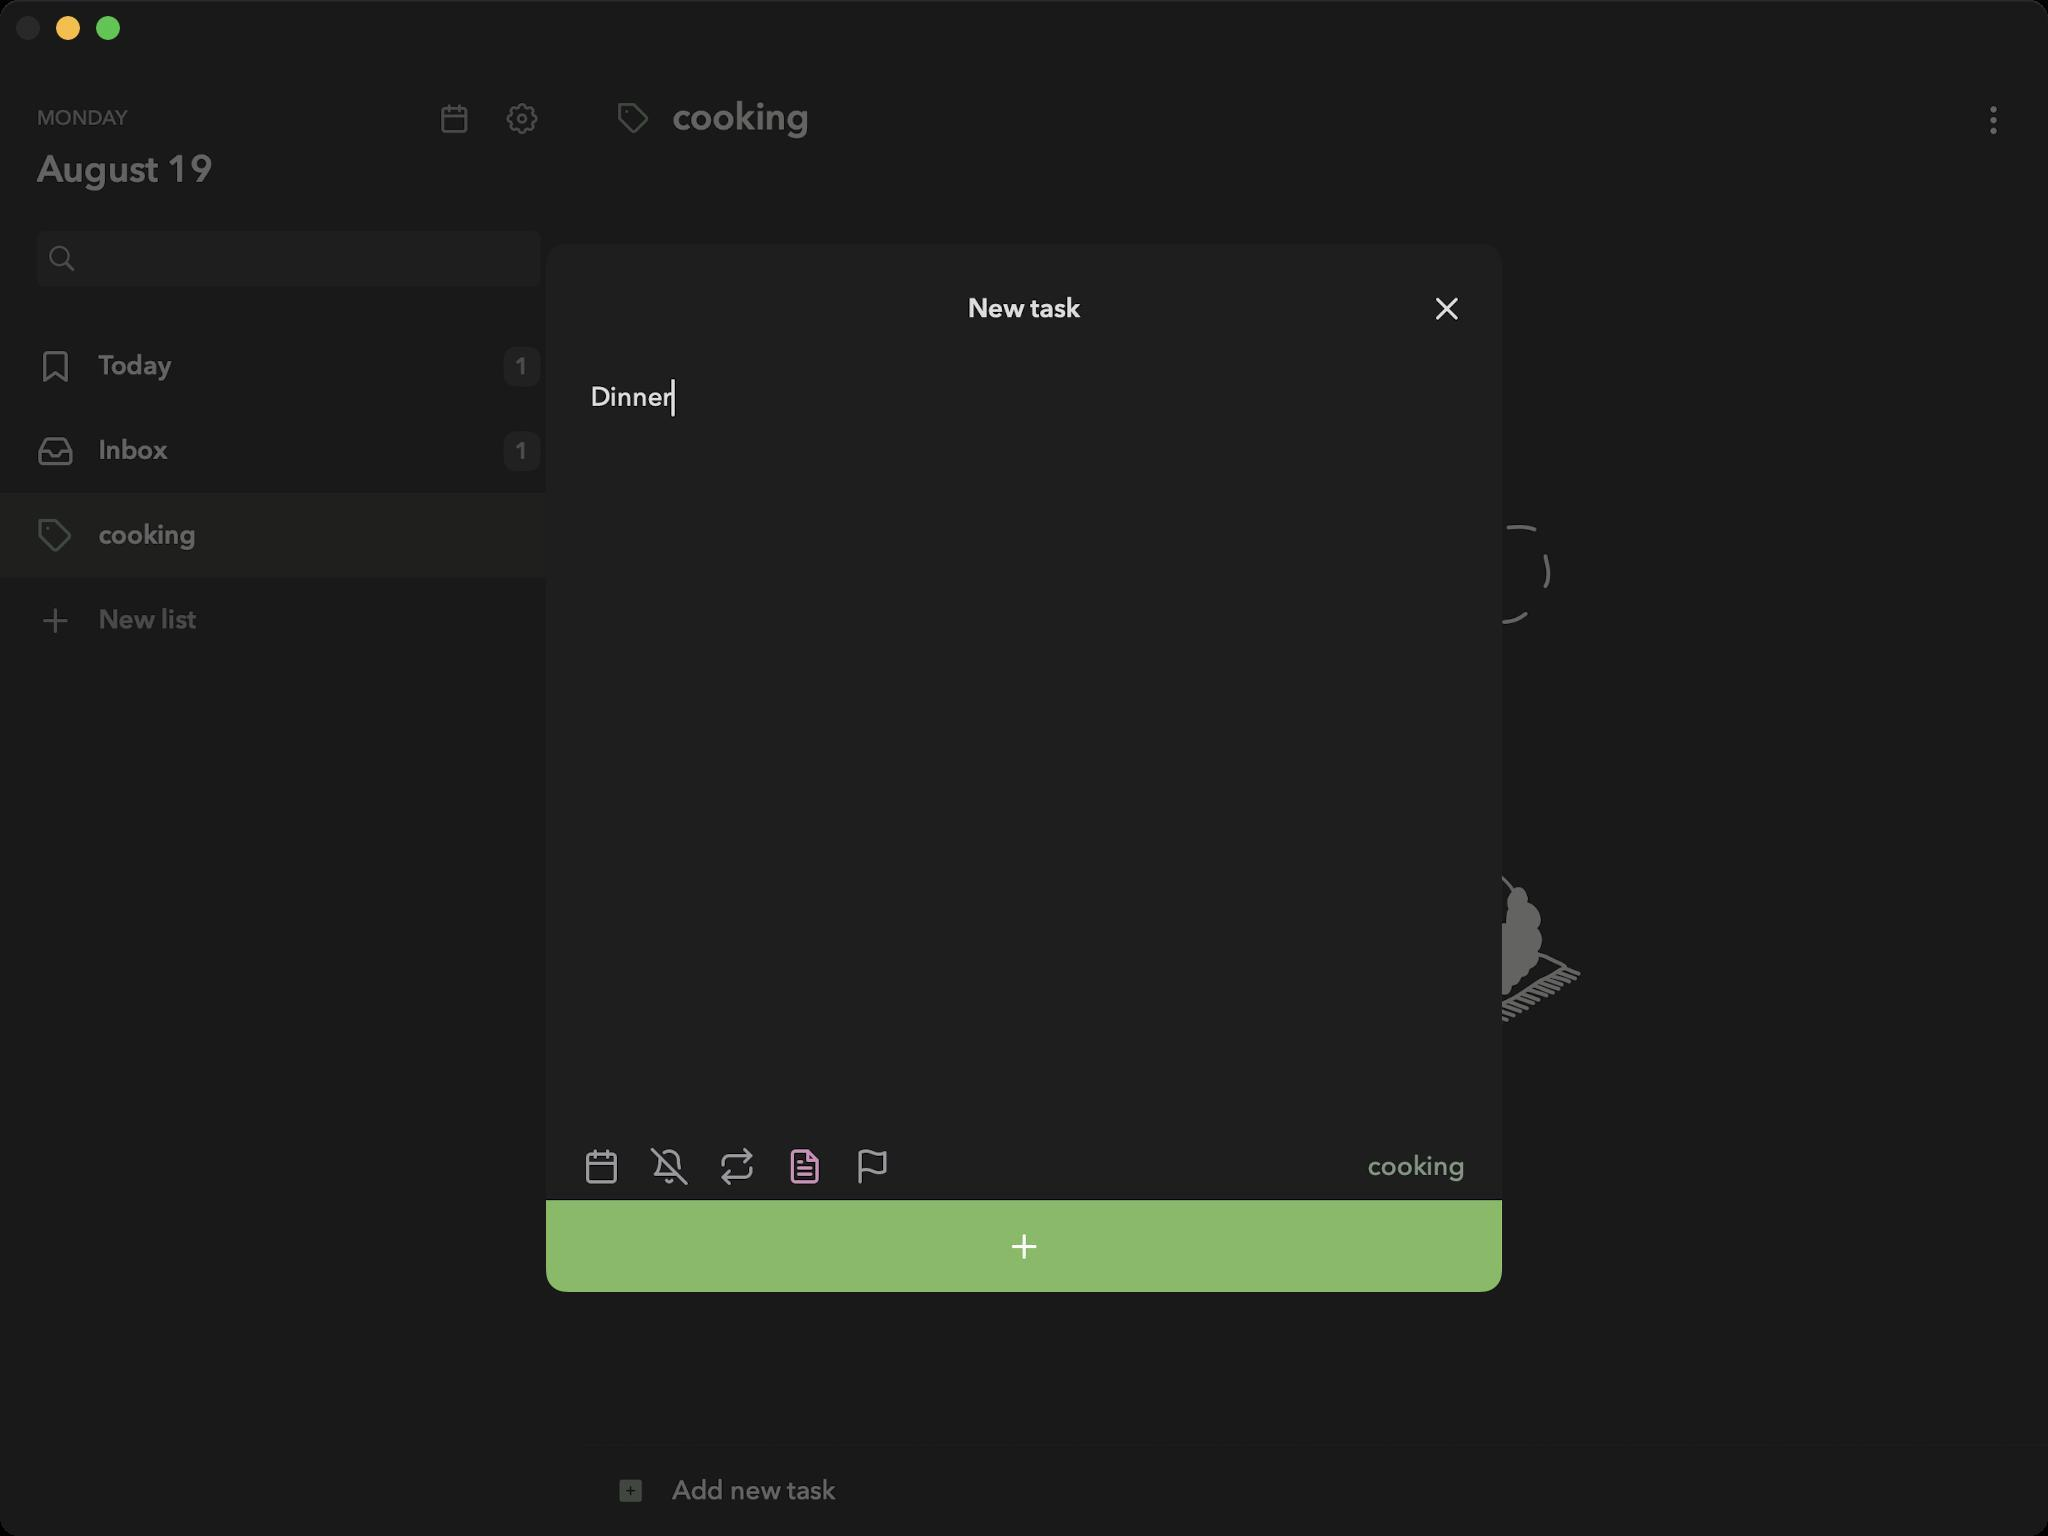
Accessibility tree:
{"name": "Mindlist", "role": "AXWindow", "description": null, "role_description": "standard window", "value": null, "position": "352.00;95.00", "size": "1024;768", "children": [{"name": null, "role": "AXGroup", "description": null, "role_description": "group", "value": null, "position": "0.00;0.00", "size": "1024;768", "children": [{"name": null, "role": "AXGroup", "description": null, "role_description": "group", "value": null, "position": "0.00;0.00", "size": "1024;768", "children": []}]}, {"name": null, "role": "AXButton", "description": null, "role_description": "close button", "value": null, "position": "7.00;6.00", "size": "14;16", "children": []}, {"name": null, "role": "AXButton", "description": null, "role_description": "zoom button", "value": null, "position": "47.00;6.00", "size": "14;16", "children": [{"name": null, "role": "AXGroup", "description": null, "role_description": "group", "value": null, "position": "47.00;6.00", "size": "14;16", "children": [{"name": null, "role": "AXGroup", "description": null, "role_description": "group", "value": null, "position": "47.00;6.00", "size": "14;16", "children": []}]}]}, {"name": null, "role": "AXButton", "description": null, "role_description": "minimize button", "value": null, "position": "27.00;6.00", "size": "14;16", "children": []}, {"name": null, "role": "AXSheet", "description": null, "role_description": "sheet", "value": null, "position": "273.00;122.00", "size": "478;524", "children": [{"name": null, "role": "AXGroup", "description": null, "role_description": "group", "value": null, "position": "273.00;122.00", "size": "478;524", "children": [{"name": null, "role": "AXGroup", "description": null, "role_description": "group", "value": null, "position": "273.00;122.00", "size": "478;524", "children": [{"name": null, "role": "AXStaticText", "description": "New task", "role_description": "text", "value": null, "position": "483.98;137.40", "size": "56;34", "children": []}, {"name": null, "role": "AXButton", "description": "x", "role_description": "button", "value": null, "position": "706.51;137.40", "size": "34;34", "children": []}, {"name": null, "role": "AXTextArea", "description": null, "role_description": "text entry area", "value": "Dinner", "position": "291.48;189.76", "size": "441;336", "children": []}, {"name": null, "role": "AXButton", "description": "calendar", "role_description": "button", "value": null, "position": "283.78;566.29", "size": "34;34", "children": []}, {"name": null, "role": "AXButton", "description": "bell off", "role_description": "button", "value": null, "position": "317.66;566.29", "size": "34;34", "children": []}, {"name": null, "role": "AXButton", "description": "repeat", "role_description": "button", "value": null, "position": "351.54;566.29", "size": "34;34", "children": []}, {"name": null, "role": "AXButton", "description": "file text", "role_description": "button", "value": null, "position": "385.42;566.29", "size": "34;34", "children": []}, {"name": null, "role": "AXButton", "description": "flag", "role_description": "button", "value": null, "position": "419.30;566.29", "size": "34;34", "children": []}, {"name": null, "role": "AXButton", "description": "cooking", "role_description": "button", "value": null, "position": "453.18;566.29", "size": "280;34", "children": []}, {"name": null, "role": "AXButton", "description": "plus", "role_description": "button", "value": null, "position": "273.00;600.17", "size": "478;46", "children": []}]}]}]}]}